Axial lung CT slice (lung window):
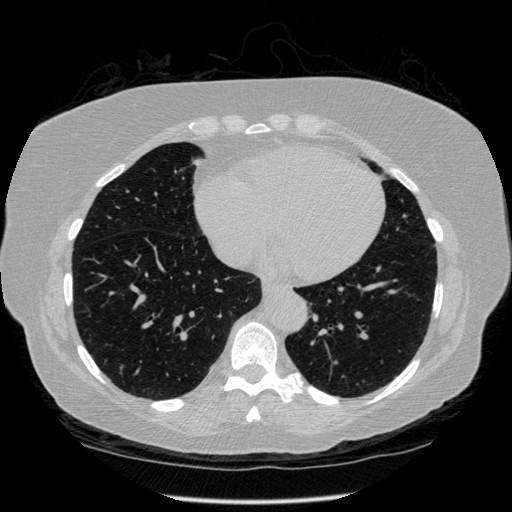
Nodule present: no